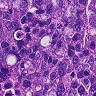
Metastatic tissue present: yes